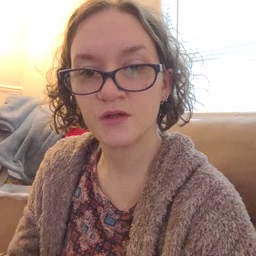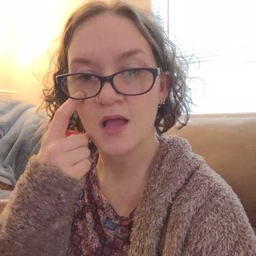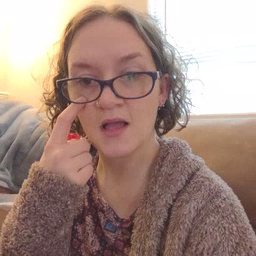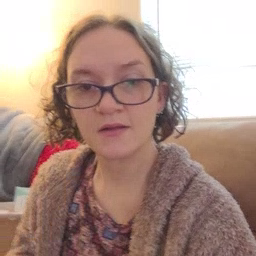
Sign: eye